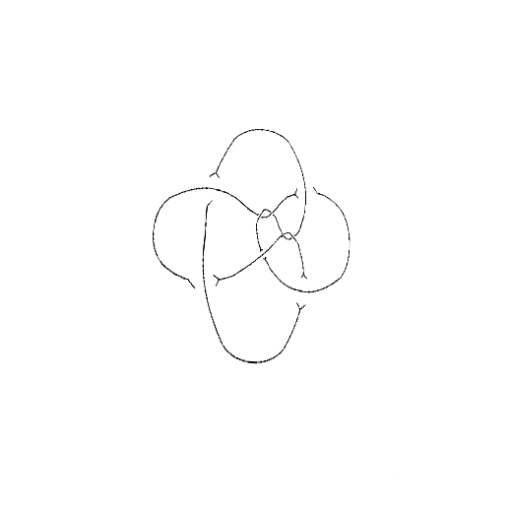
Crossing number: 9